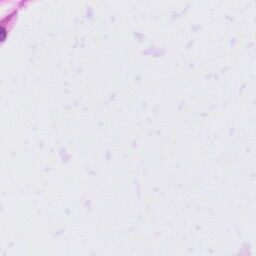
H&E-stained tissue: Tonsil